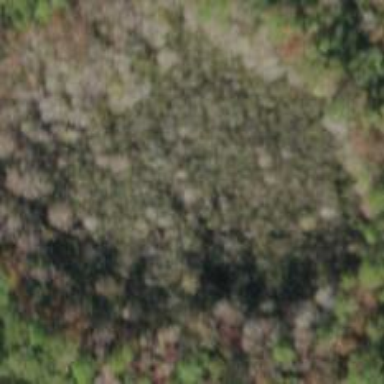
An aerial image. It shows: Swamp in wetland area.